Question: I am using <URL>.
Here's my 'gestureHandler' that updates 'translationX' & 'translationY' variables, later used in 'useAnimatedStyle' to "move" the '<Animated.View>':
'''
const gestureHandler = useAnimatedGestureHandler({
onStart: (_, ctx) => {
ctx.startX = translationX.value;
ctx.startY = translationY.value;
},
onActive: (event, ctx) => {
'worklet';
translationX.value = ctx.startX + event.translationX;
translationY.value = ctx.startY + event.translationY;
// update state to view values on the screen as they change
runOnJS(setPosition)({ x: translationX.value, y: translationY.value });
},
onEnd: () => {
'worklet';
const boundedX = clamp(
translationX.value,
(BOX_WIDTH - container?.width) * -1,
0
);
const boundedY = clamp(
translationY.value,
(BOX_HEIGHT - container?.height) * -1,
0
);
// create "bounce-y" effect when moving the box back inside the bounds
translationX.value = withTiming(boundedX);
translationY.value = withTiming(boundedY);
// update state to view values on the screen as they change
runOnJS(setPosition)({ x: boundedX, y: boundedY });
},
});
'''
This code "works" in the following case:
- 'width: 100, height: 100'- 'width: 160, height: 160'
Here's a gif (<URL>:

I created an example as a <URL>, panning in boundaries no longer works.
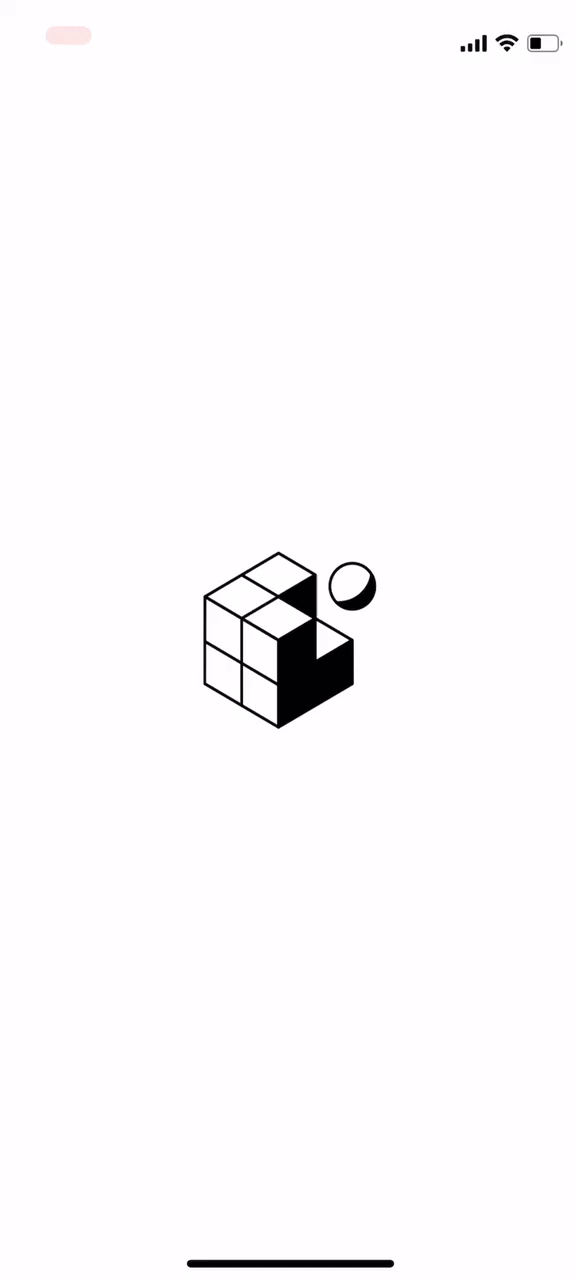
Answer: I found the problem, it was scaling the box using its origin (the center), so before applying the 'scale' transform, I had to translate it to "fake" setting its origin to the top left corner.
'''
{ translateX: -BOX_WIDTH / 2 },
{ translateY: -BOX_HEIGHT / 2 },
{ scale: scale.value }, // <- NOW I am changing the scale of the box
{ translateX: BOX_WIDTH / 2 },
{ translateY: BOX_HEIGHT / 2},
'''
I also made a function for calculating the "edges" of the outer box that have in mind the pink box's scale:
'''
const getEdges = () => {
'worklet';
const pointX =
(BOX_WIDTH * scale.value - VISIBLE_AREA_WIDTH) * -1;
const pointY =
(BOX_HEIGHT * scale.value - VISIBLE_AREA_HEIGHT) * -1;
return {
x: {
min: Math.min(pointX, 0),
max: Math.max(0, pointX),
},
y: {
min: Math.min(pointY, 0),
max: Math.max(0, pointY),
},
};
};
'''
Here's a <URL> with these fixes.
Helpful information:
- <URL>